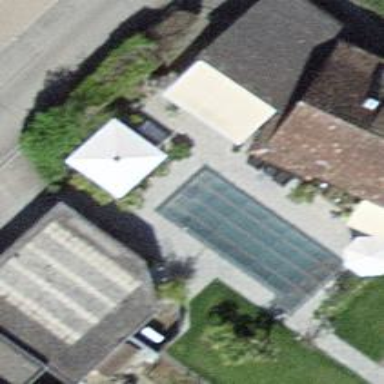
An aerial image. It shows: Swimming pool located in leisure land.